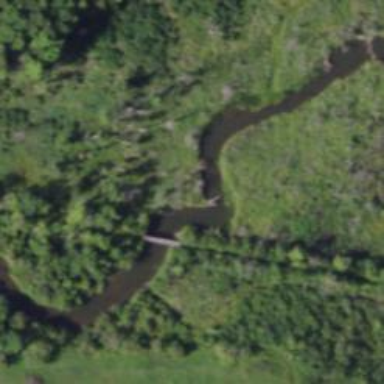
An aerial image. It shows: Path on bridge.